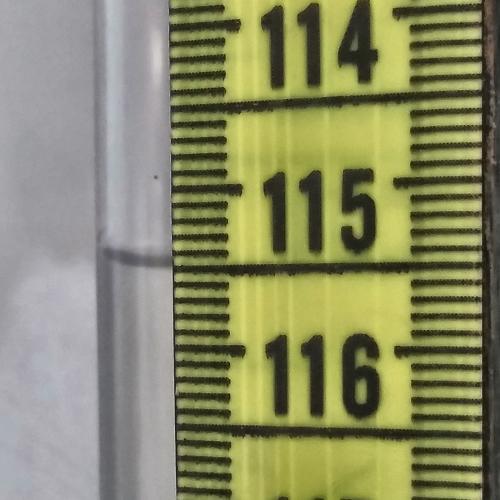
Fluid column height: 115.5 cm